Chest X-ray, PA view. Patient: 44 years old, sex F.
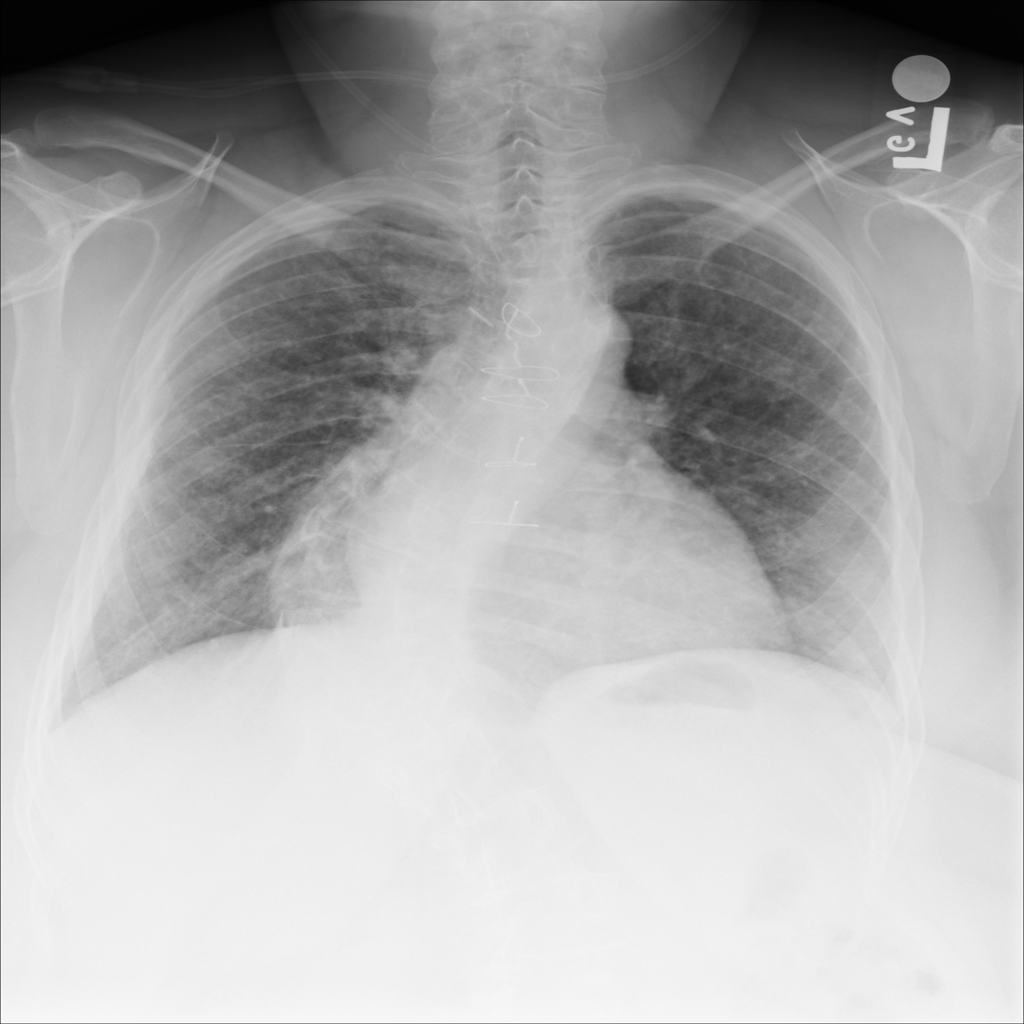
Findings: No Finding